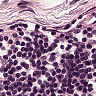
Metastatic tissue present: no